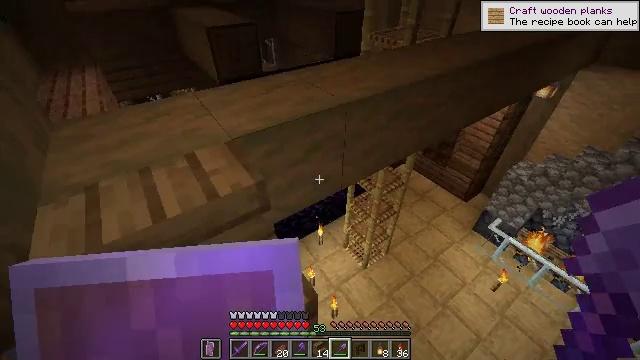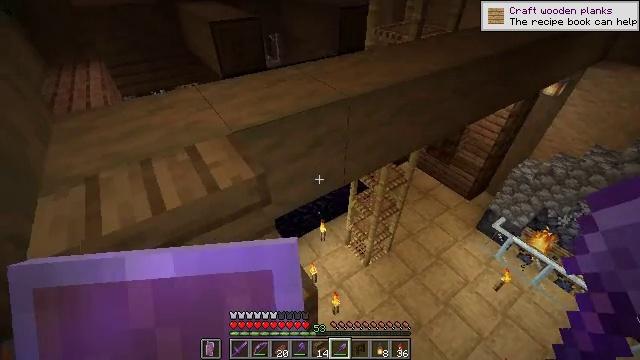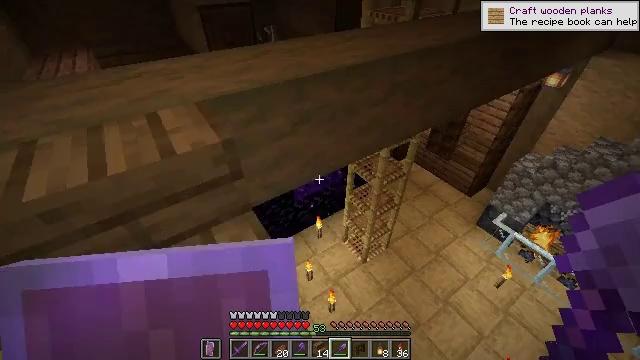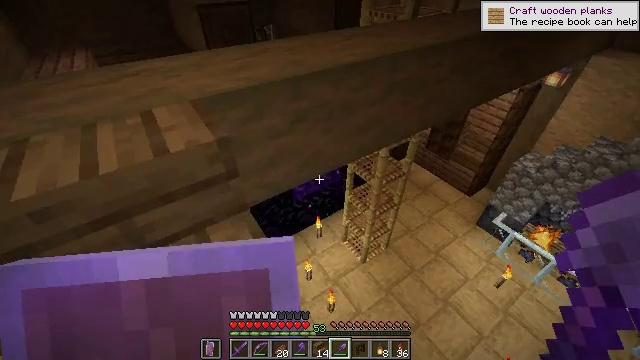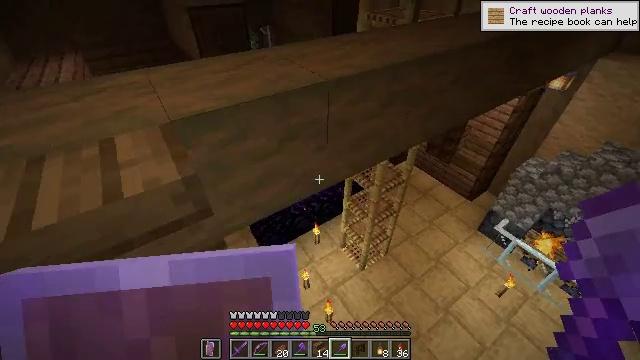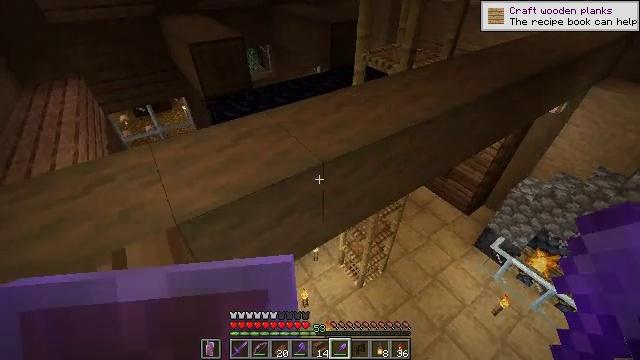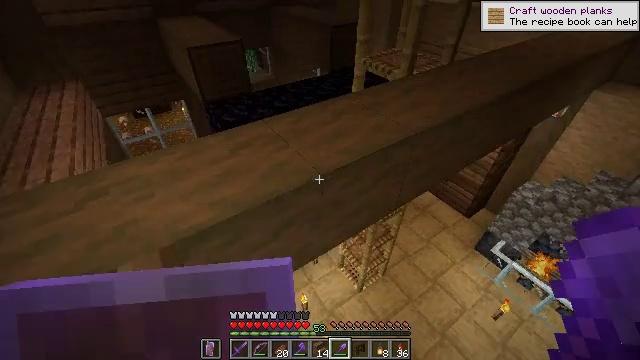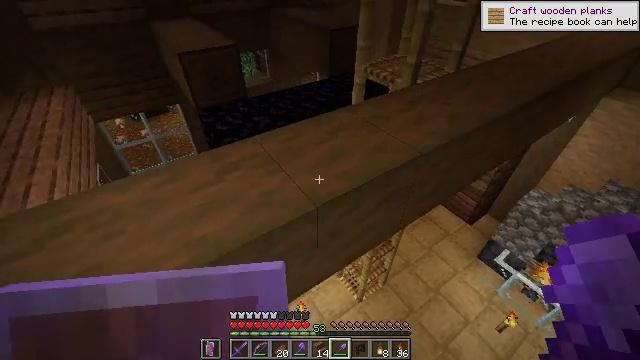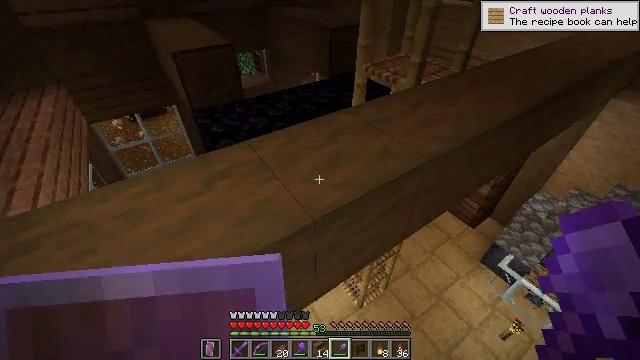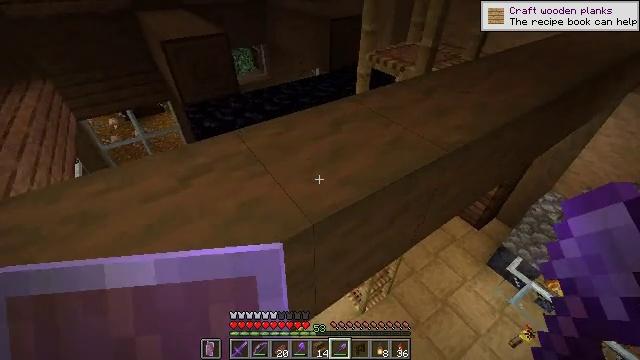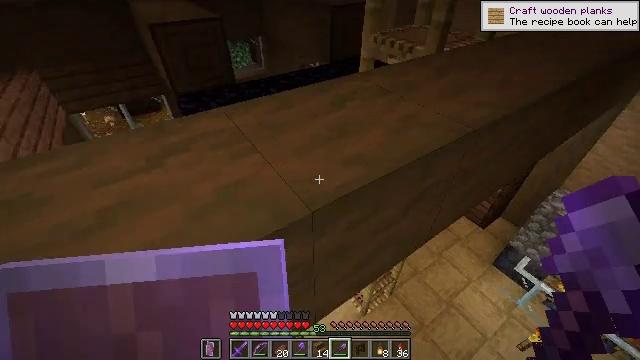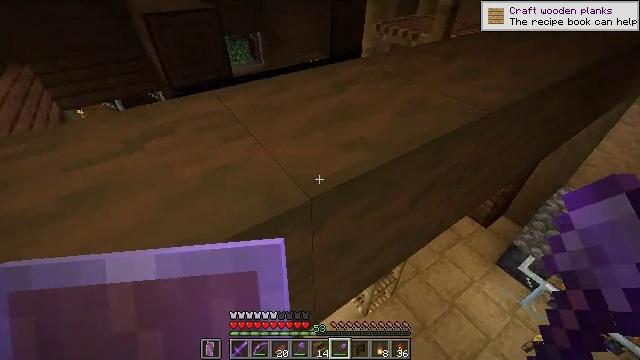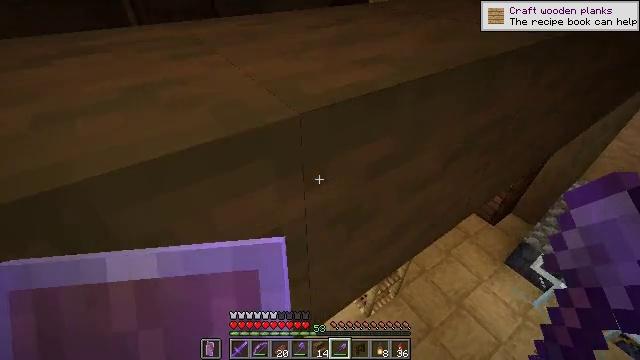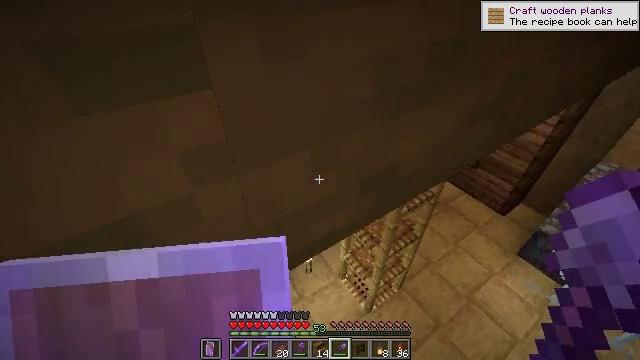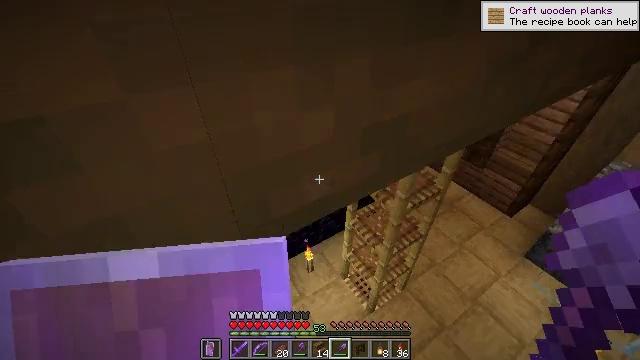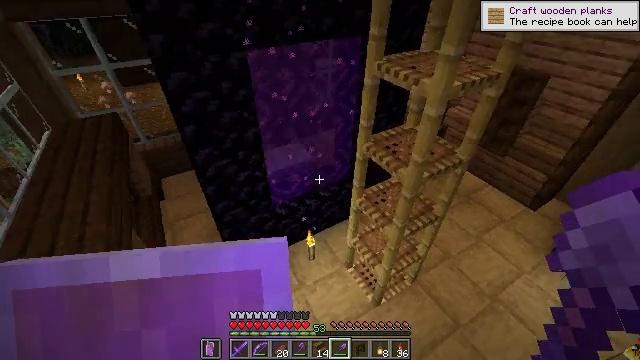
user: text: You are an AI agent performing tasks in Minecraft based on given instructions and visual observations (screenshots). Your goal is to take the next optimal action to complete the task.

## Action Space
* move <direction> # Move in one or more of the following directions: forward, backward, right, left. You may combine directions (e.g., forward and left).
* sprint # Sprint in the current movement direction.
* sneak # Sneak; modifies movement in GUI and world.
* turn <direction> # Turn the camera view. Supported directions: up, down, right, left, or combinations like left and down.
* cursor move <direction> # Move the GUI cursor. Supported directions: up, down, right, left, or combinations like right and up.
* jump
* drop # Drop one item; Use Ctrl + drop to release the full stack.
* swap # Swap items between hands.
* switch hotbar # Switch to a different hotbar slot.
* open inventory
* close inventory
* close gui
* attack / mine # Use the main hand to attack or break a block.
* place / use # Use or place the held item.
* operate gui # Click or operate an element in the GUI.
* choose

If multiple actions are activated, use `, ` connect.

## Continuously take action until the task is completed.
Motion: motion action
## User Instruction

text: Break the beehive while avoiding bees.
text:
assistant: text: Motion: move forward
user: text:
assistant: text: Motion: move forward
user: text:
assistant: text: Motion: move forward
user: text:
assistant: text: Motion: move forward
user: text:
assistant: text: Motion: move forward
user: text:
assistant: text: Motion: move forward
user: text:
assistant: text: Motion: move forward
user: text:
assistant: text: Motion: move forward
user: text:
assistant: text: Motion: move forward
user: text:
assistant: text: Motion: move forward
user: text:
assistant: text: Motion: move forward
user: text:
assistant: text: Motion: move forward
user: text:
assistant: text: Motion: move forward
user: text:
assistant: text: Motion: move forward, turn left
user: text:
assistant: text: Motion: move forward, turn left
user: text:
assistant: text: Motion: move forward, turn left and up
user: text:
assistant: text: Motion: move forward, turn left and up
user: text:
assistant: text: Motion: move forward, turn left and up
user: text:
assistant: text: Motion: move forward, turn left and up
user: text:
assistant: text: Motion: move forward
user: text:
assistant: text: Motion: move forward, turn left and up
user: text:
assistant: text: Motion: move forward, turn left and up
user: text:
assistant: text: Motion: move forward, turn left and up
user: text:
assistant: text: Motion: move forward, turn left and up
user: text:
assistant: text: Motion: move forward, turn left
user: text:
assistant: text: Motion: move forward, turn left and up
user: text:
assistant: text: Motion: move forward, turn left and up
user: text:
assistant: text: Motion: move forward, turn left
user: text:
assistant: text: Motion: move forward, turn left
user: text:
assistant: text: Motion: move forward